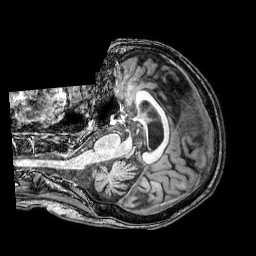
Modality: T1w
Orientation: axial
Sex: male
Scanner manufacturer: philips
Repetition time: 0.00819 s
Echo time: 0.00375 s